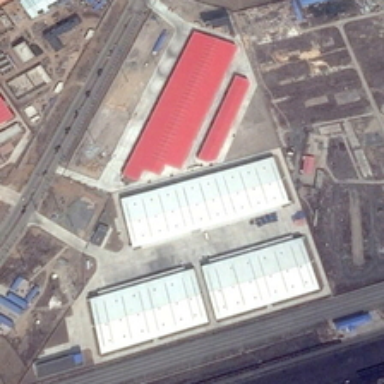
Some buildings near a road are in an industrial area .